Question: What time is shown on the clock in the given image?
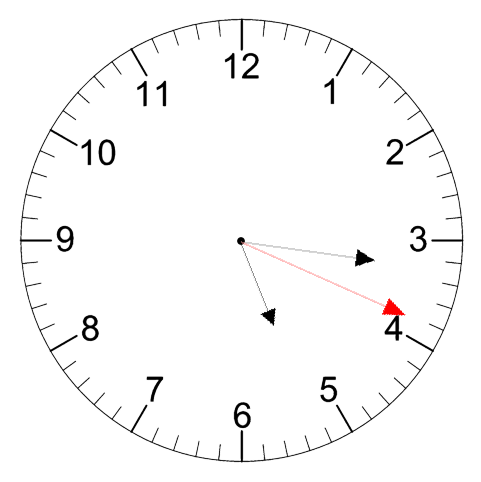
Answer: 05:16:19